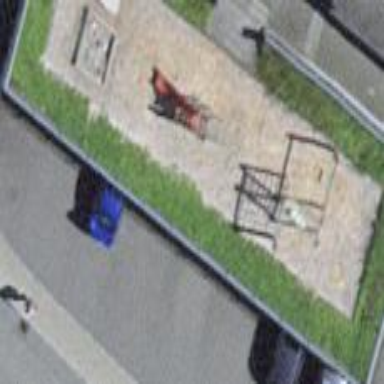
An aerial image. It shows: View of roof of building.